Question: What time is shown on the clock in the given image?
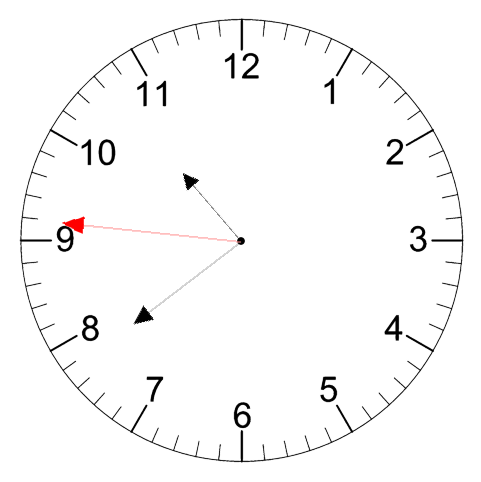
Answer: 10:38:46